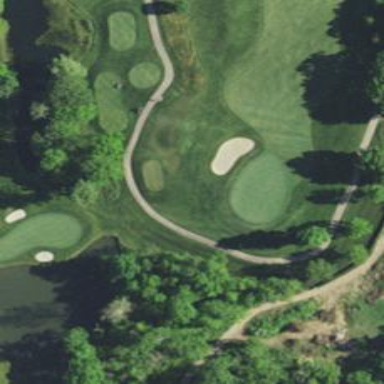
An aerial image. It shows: Scenic view of water hazard on golf course. The natural water feature adds beauty to the landscape.